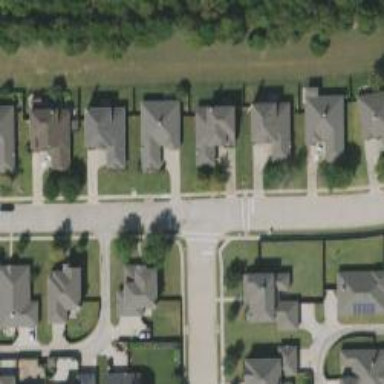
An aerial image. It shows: Residential road with sidewalk on the left.